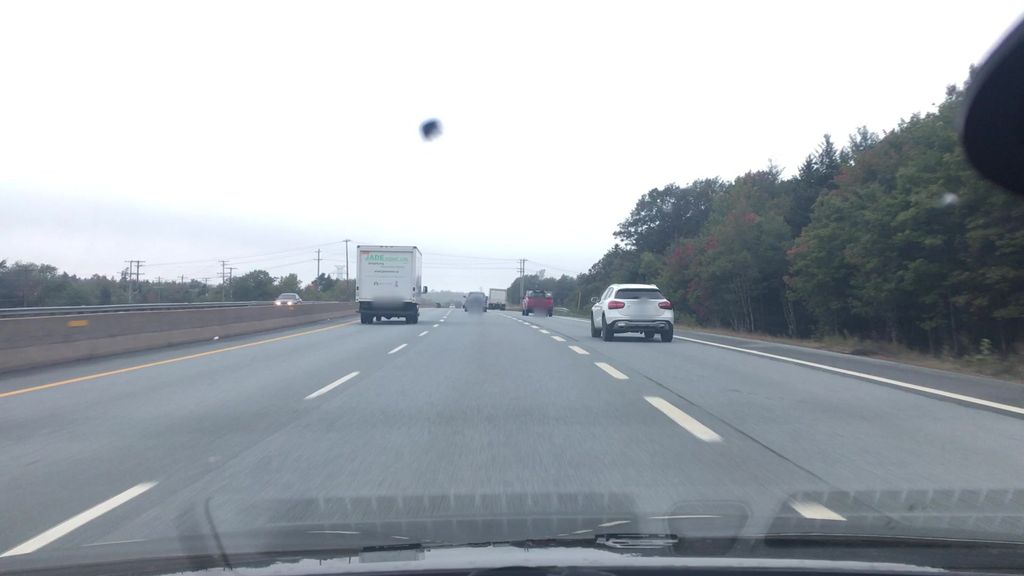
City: halifax